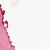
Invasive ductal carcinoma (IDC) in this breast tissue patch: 0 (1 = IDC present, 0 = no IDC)